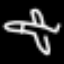
Label: airplane